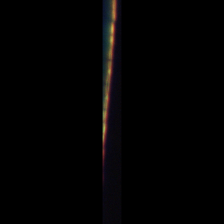
Taxon: Psuedo-nitzschia
Group: Diatoms